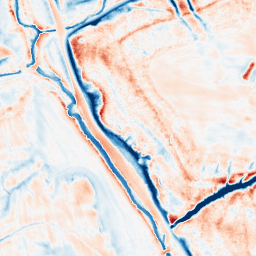
Category: trend_removal
Decomposition family: local_polynomial
Decomposition parameters: window_size: 21
degree: 3
Upsampling method: sinc_hamming
Upsampling parameters: scale: 2
kernel_size: 8
Upsampling scale: 2